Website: apple-inc
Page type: payment
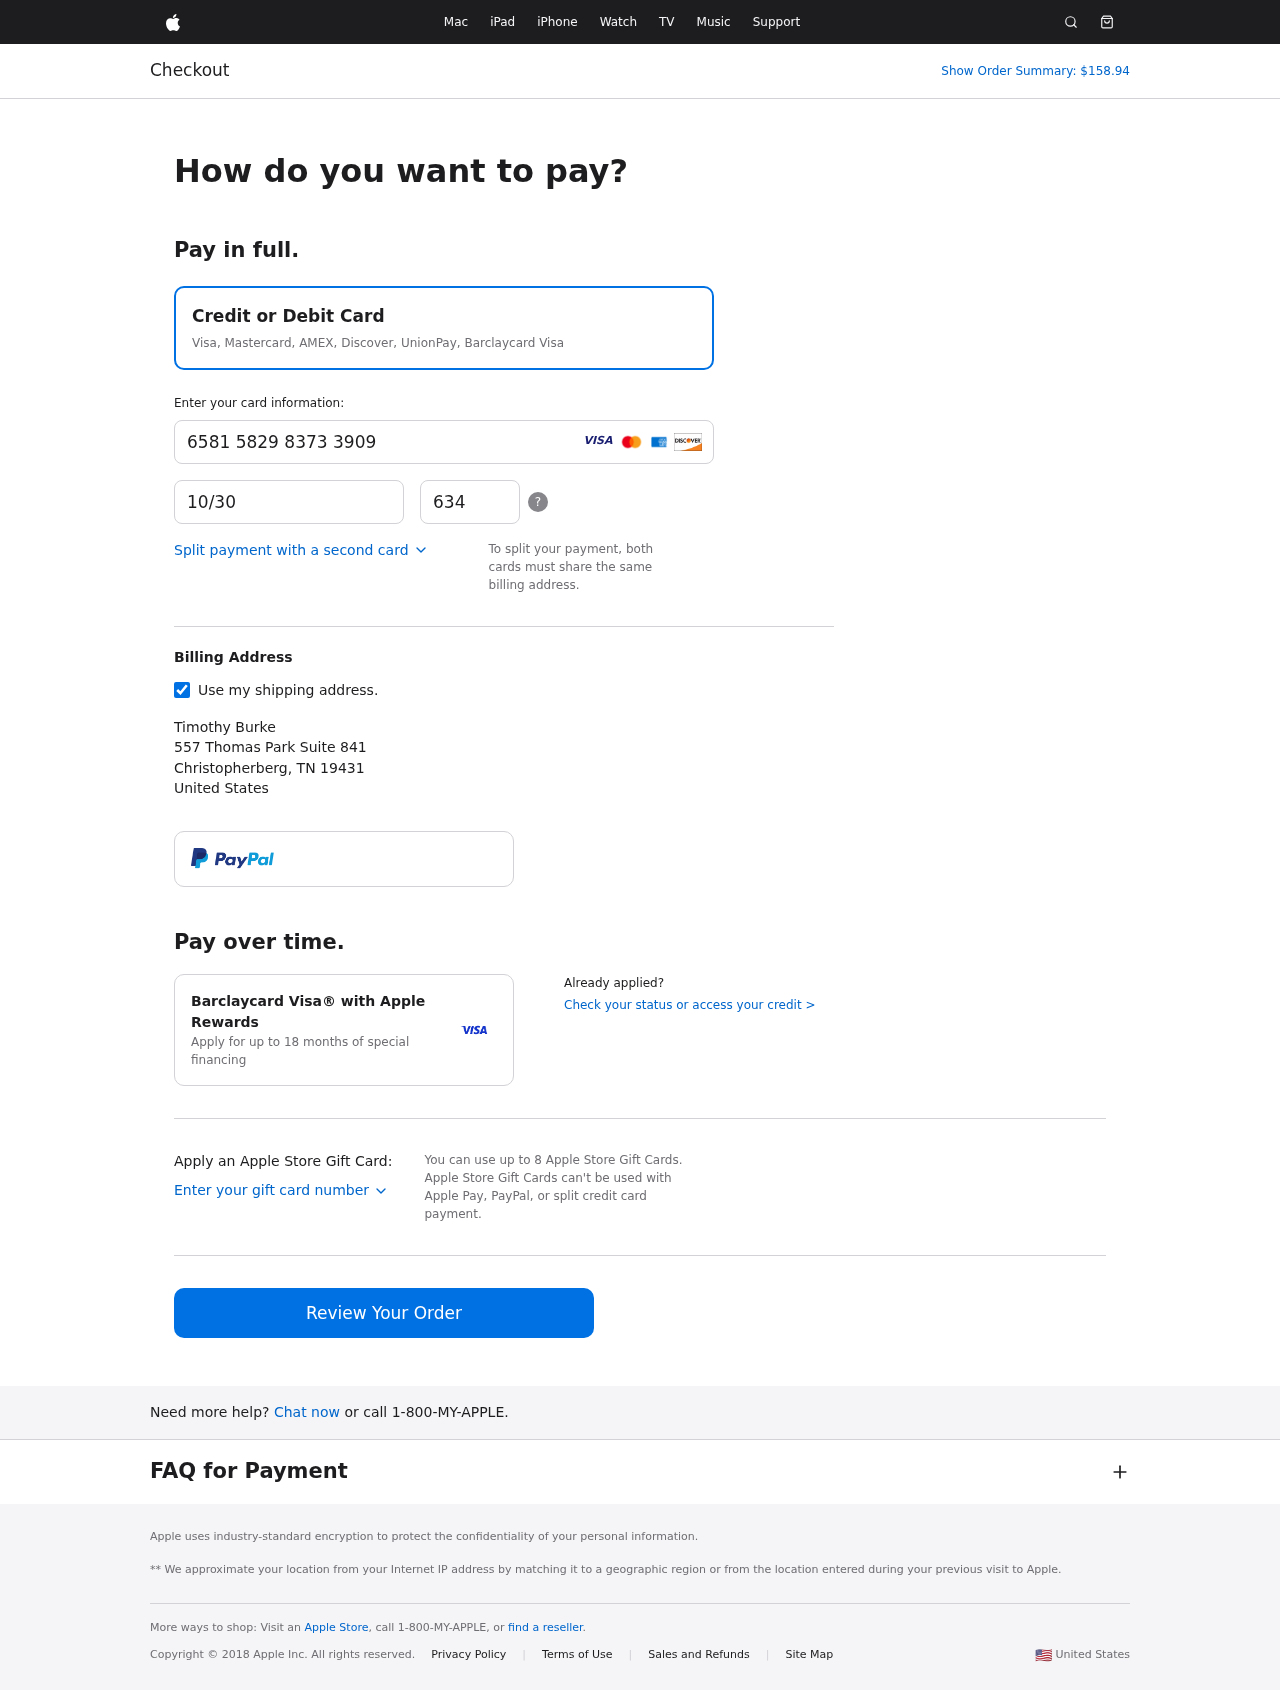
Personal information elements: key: PII_CARD_CVV
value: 634
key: PII_CARD_EXPIRY
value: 10/30
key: PII_CARD_NUMBER
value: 6581 5829 8373 3909
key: PII_CITY
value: Christopherberg
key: PII_COUNTRY
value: United States
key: PII_FULLNAME
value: Timothy Burke
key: PII_POSTCODE
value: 19431
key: PII_STATE_ABBR
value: TN
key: PII_STREET
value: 557 Thomas Park Suite 841
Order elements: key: ORDER_TOTAL
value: Show Order Summary: $158.94